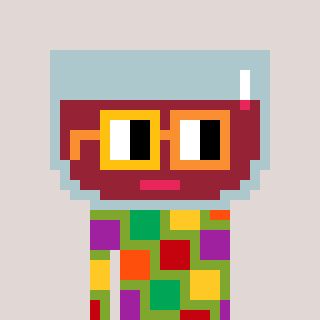
a pixel art character with square yellow and orange glasses, a wine-shaped head and a slimegreen-colored body on a warm background